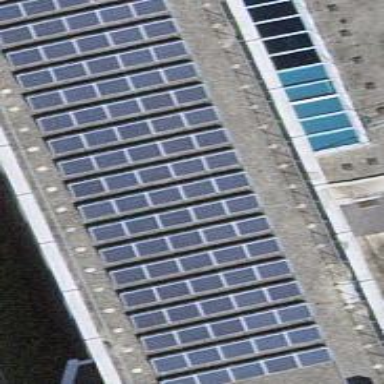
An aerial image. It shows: Solar photovoltaic panel generator.